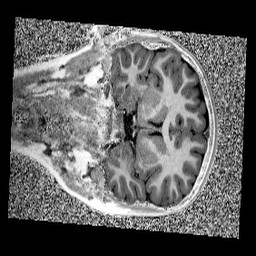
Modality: UNIT1
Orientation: coronal
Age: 9
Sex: male
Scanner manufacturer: siemens
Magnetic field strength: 3 T
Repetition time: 4 s
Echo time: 0.00299 s